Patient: sex F, age 71
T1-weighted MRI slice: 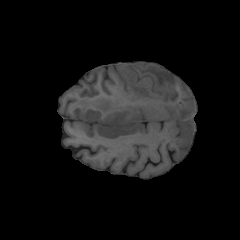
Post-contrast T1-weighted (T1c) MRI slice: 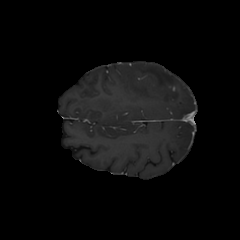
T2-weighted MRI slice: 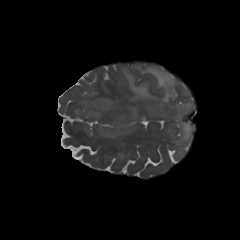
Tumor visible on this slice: yes
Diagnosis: Glioblastoma, IDH-wildtype
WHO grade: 4